Question: i can't 'translate.rotate (0,5,5)' in unity on an imported model
what should i do to make it rotate i can't find a good source.
my code is here: i put script under gear or main camera but it doesn't rotate i also selected model name on script
'''
using System.Collections;
using System.Collections.Generic;
using UnityEngine;
public class NewBehaviourScript : MonoBehaviour {
public GameObject gear;
// Use this for initialization
// Update is called once per frame
void Update () {
gear.transform.Rotate (100, 10, 10);
}
}
'''

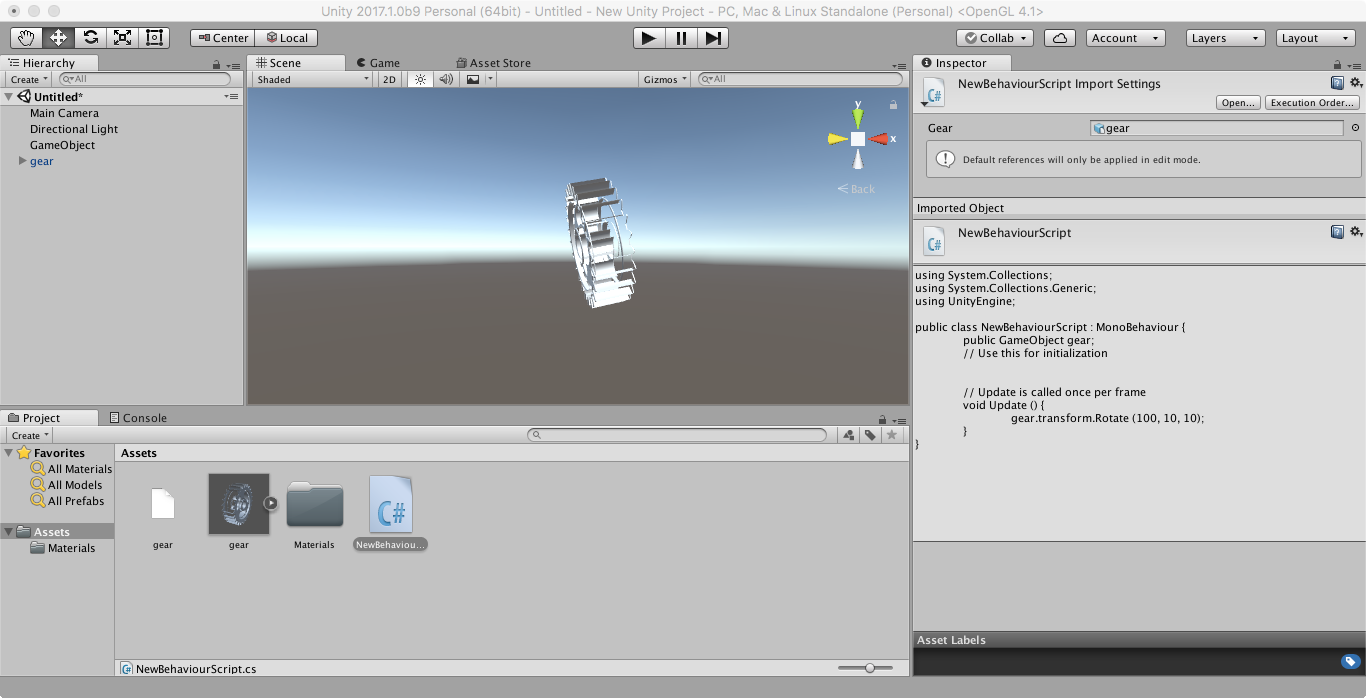
Answer: According to your image, you don't do it corretly. Follow these steps :
1. Drag the Gear model from the Assets and drop it into your scene
2. Select the Gear GameObject in your scene
3. Drag the NewBehaviourScript from your Assets and drop it to the inspector of the Gear Gameobject
4. Drag the Gear Gameobject in your scene to the public field gear of the NewBehaviourScript attached to the gear gameobject
If you feel the 4th step is useless change the script as follow :
'''
using System.Collections;
using System.Collections.Generic;
using UnityEngine;
public class NewBehaviourScript : MonoBehaviour {
// Update is called once per frame
void Update () {
transform.Rotate (100, 10, 10);
}
}
'''